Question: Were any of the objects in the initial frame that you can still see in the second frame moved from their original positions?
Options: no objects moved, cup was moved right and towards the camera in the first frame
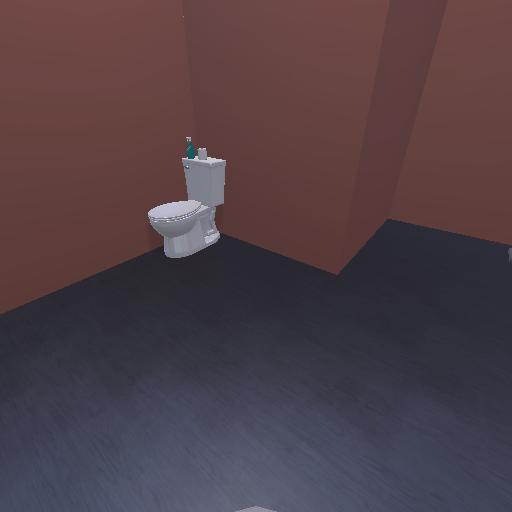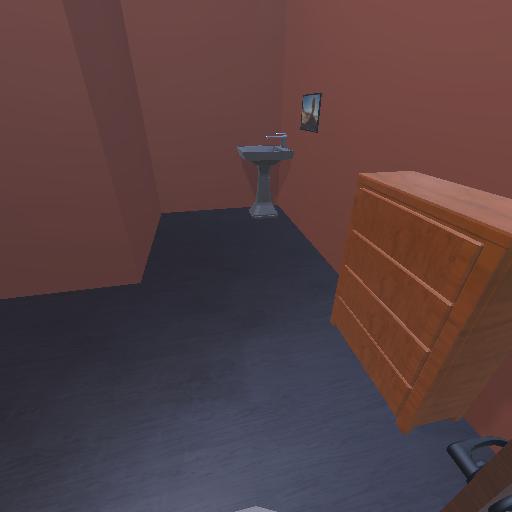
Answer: no objects moved